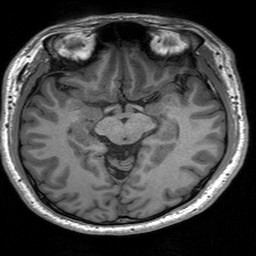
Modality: T1w
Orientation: coronal
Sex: male
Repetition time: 1.95 s
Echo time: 0.026 s